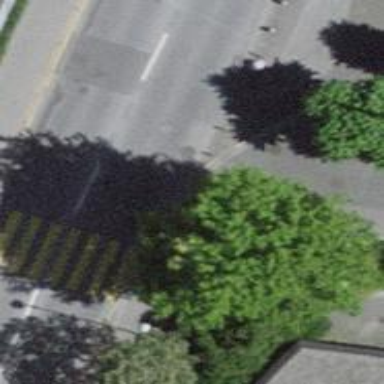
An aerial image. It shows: Block barrier.